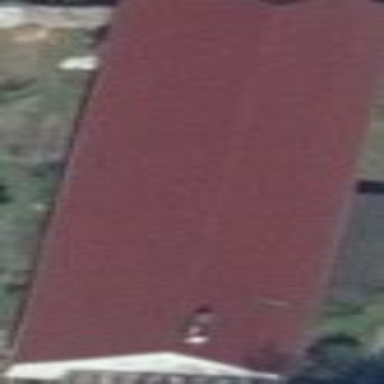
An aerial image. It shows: Building with gabled roof oriented along and colored in maroon.